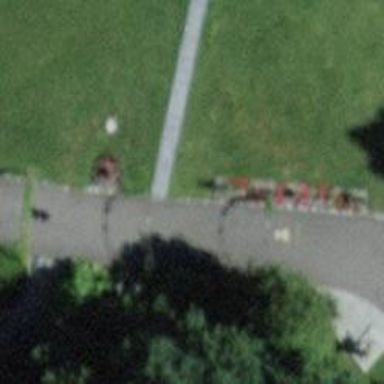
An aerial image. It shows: Footway made of paving stones.